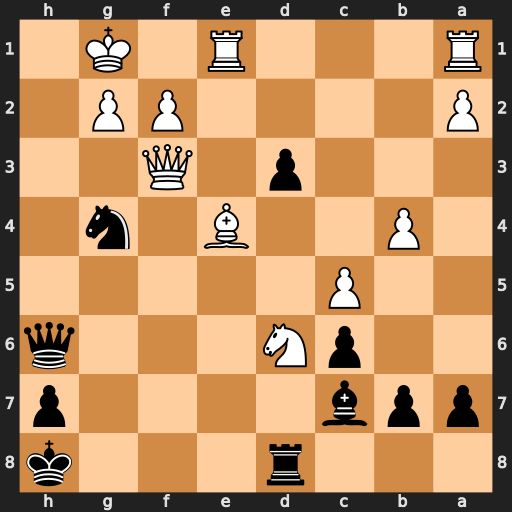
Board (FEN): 3r3k/ppb4p/2pN3q/2P5/1P2B1n1/3p1Q2/P4PP1/R3R1K1
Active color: b
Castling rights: -
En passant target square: -
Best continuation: Qh2+ Kf1 Qh1#